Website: apple
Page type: customer-info-address
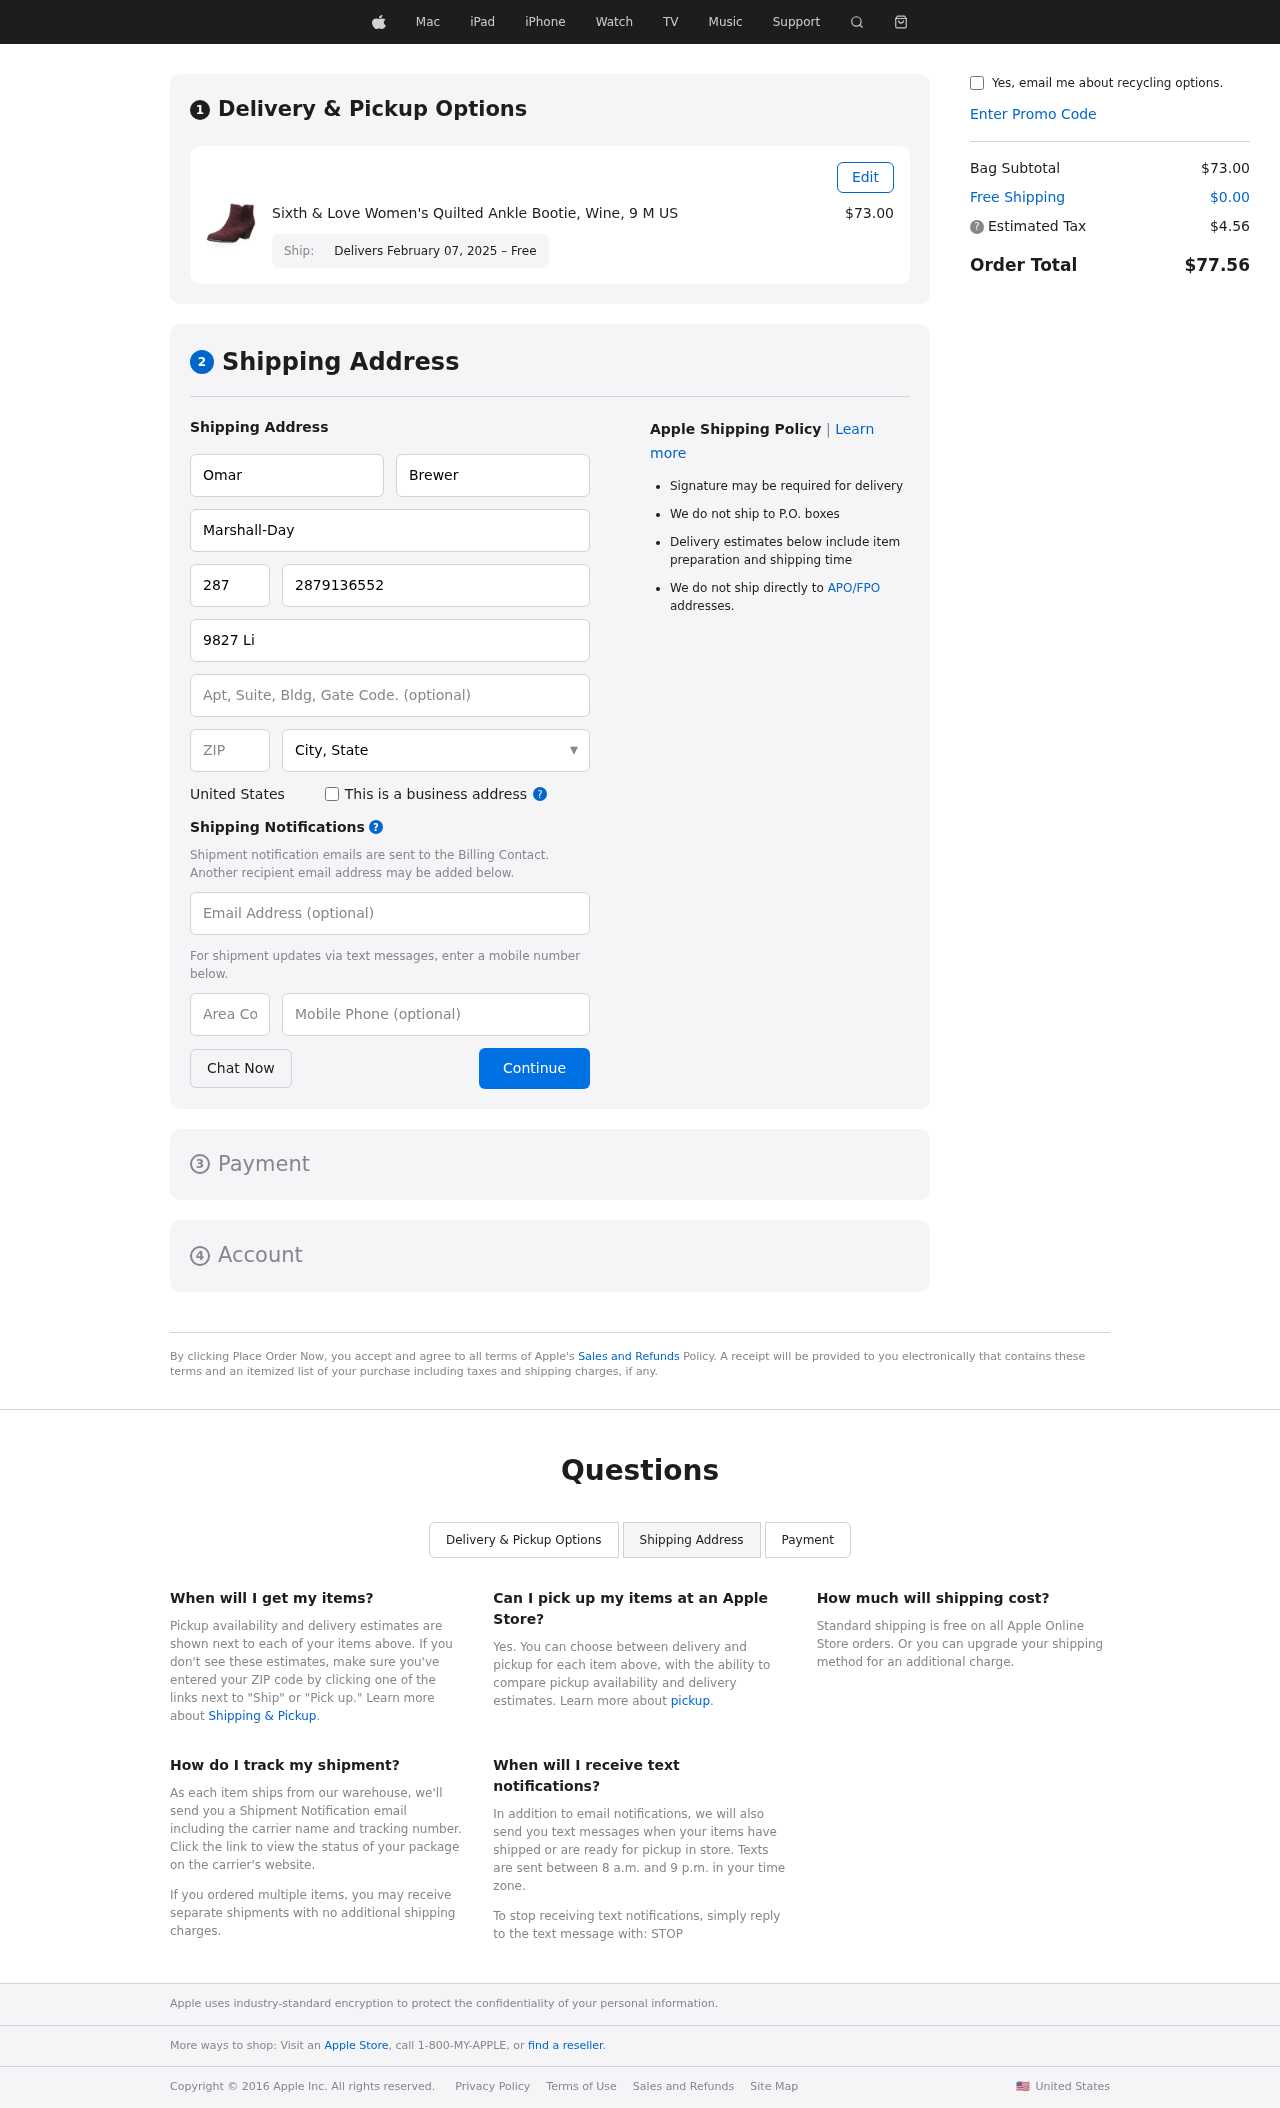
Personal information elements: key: PII_CITY_STATE
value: Samuelborough, VT
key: PII_COMPANY
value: Marshall-Day
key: PII_COUNTRY
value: United States
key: PII_EMAIL
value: obrewer@hotmail.com
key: PII_FIRSTNAME
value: Omar
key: PII_LASTNAME
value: Brewer
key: PII_PHONE
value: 2879136552
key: PII_PHONE_AREA
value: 287
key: PII_POSTCODE
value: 79895
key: PII_STREET
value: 9827 Linda Trail
Product elements: key: PRODUCT1_NAME
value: Sixth & Love Women's Quilted Ankle Bootie, Wine, 9 M US
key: PRODUCT1_PRICE
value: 73
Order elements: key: ORDER_DELIVERY_DATE
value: Delivers February 07, 2025 – Free
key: ORDER_SUBTOTAL
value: $73.00
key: ORDER_SHIPPING_COST
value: $0.00
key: ORDER_TAX
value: $4.56
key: ORDER_TOTAL
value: $77.56